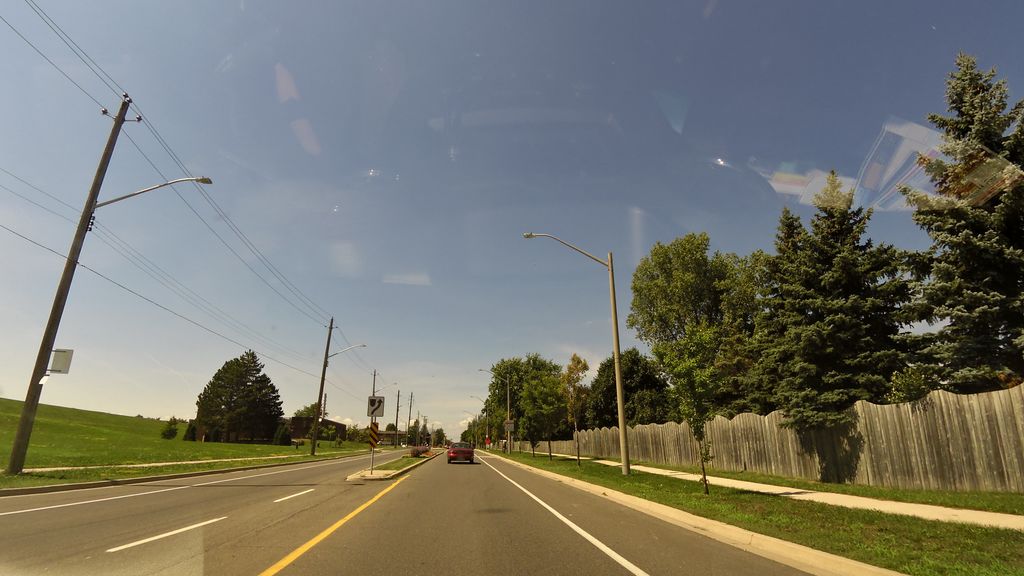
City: hamilton